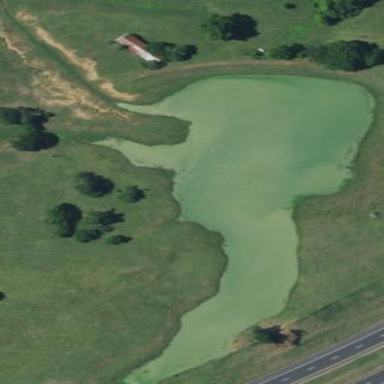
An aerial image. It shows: Serene pond surrounded by nature.